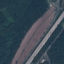
Land use / land cover: Highway